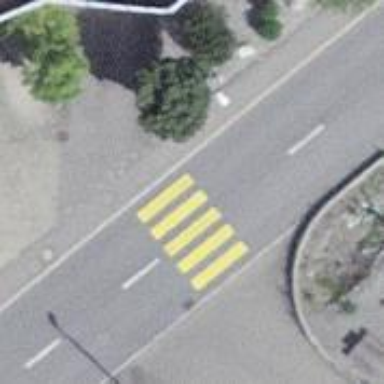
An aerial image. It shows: Zebra crossing on the road.